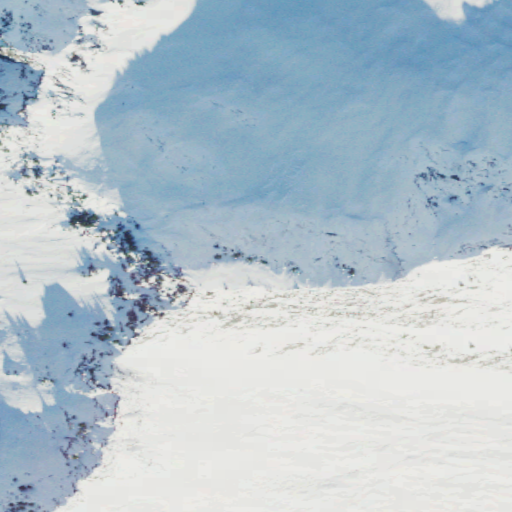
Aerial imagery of mountain in Washington named Longfellow Mountain containing barren land, shrub, evergreen forest, and grassland